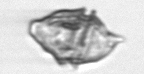
Label: Kryptoperidinium_triquetrum